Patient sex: F
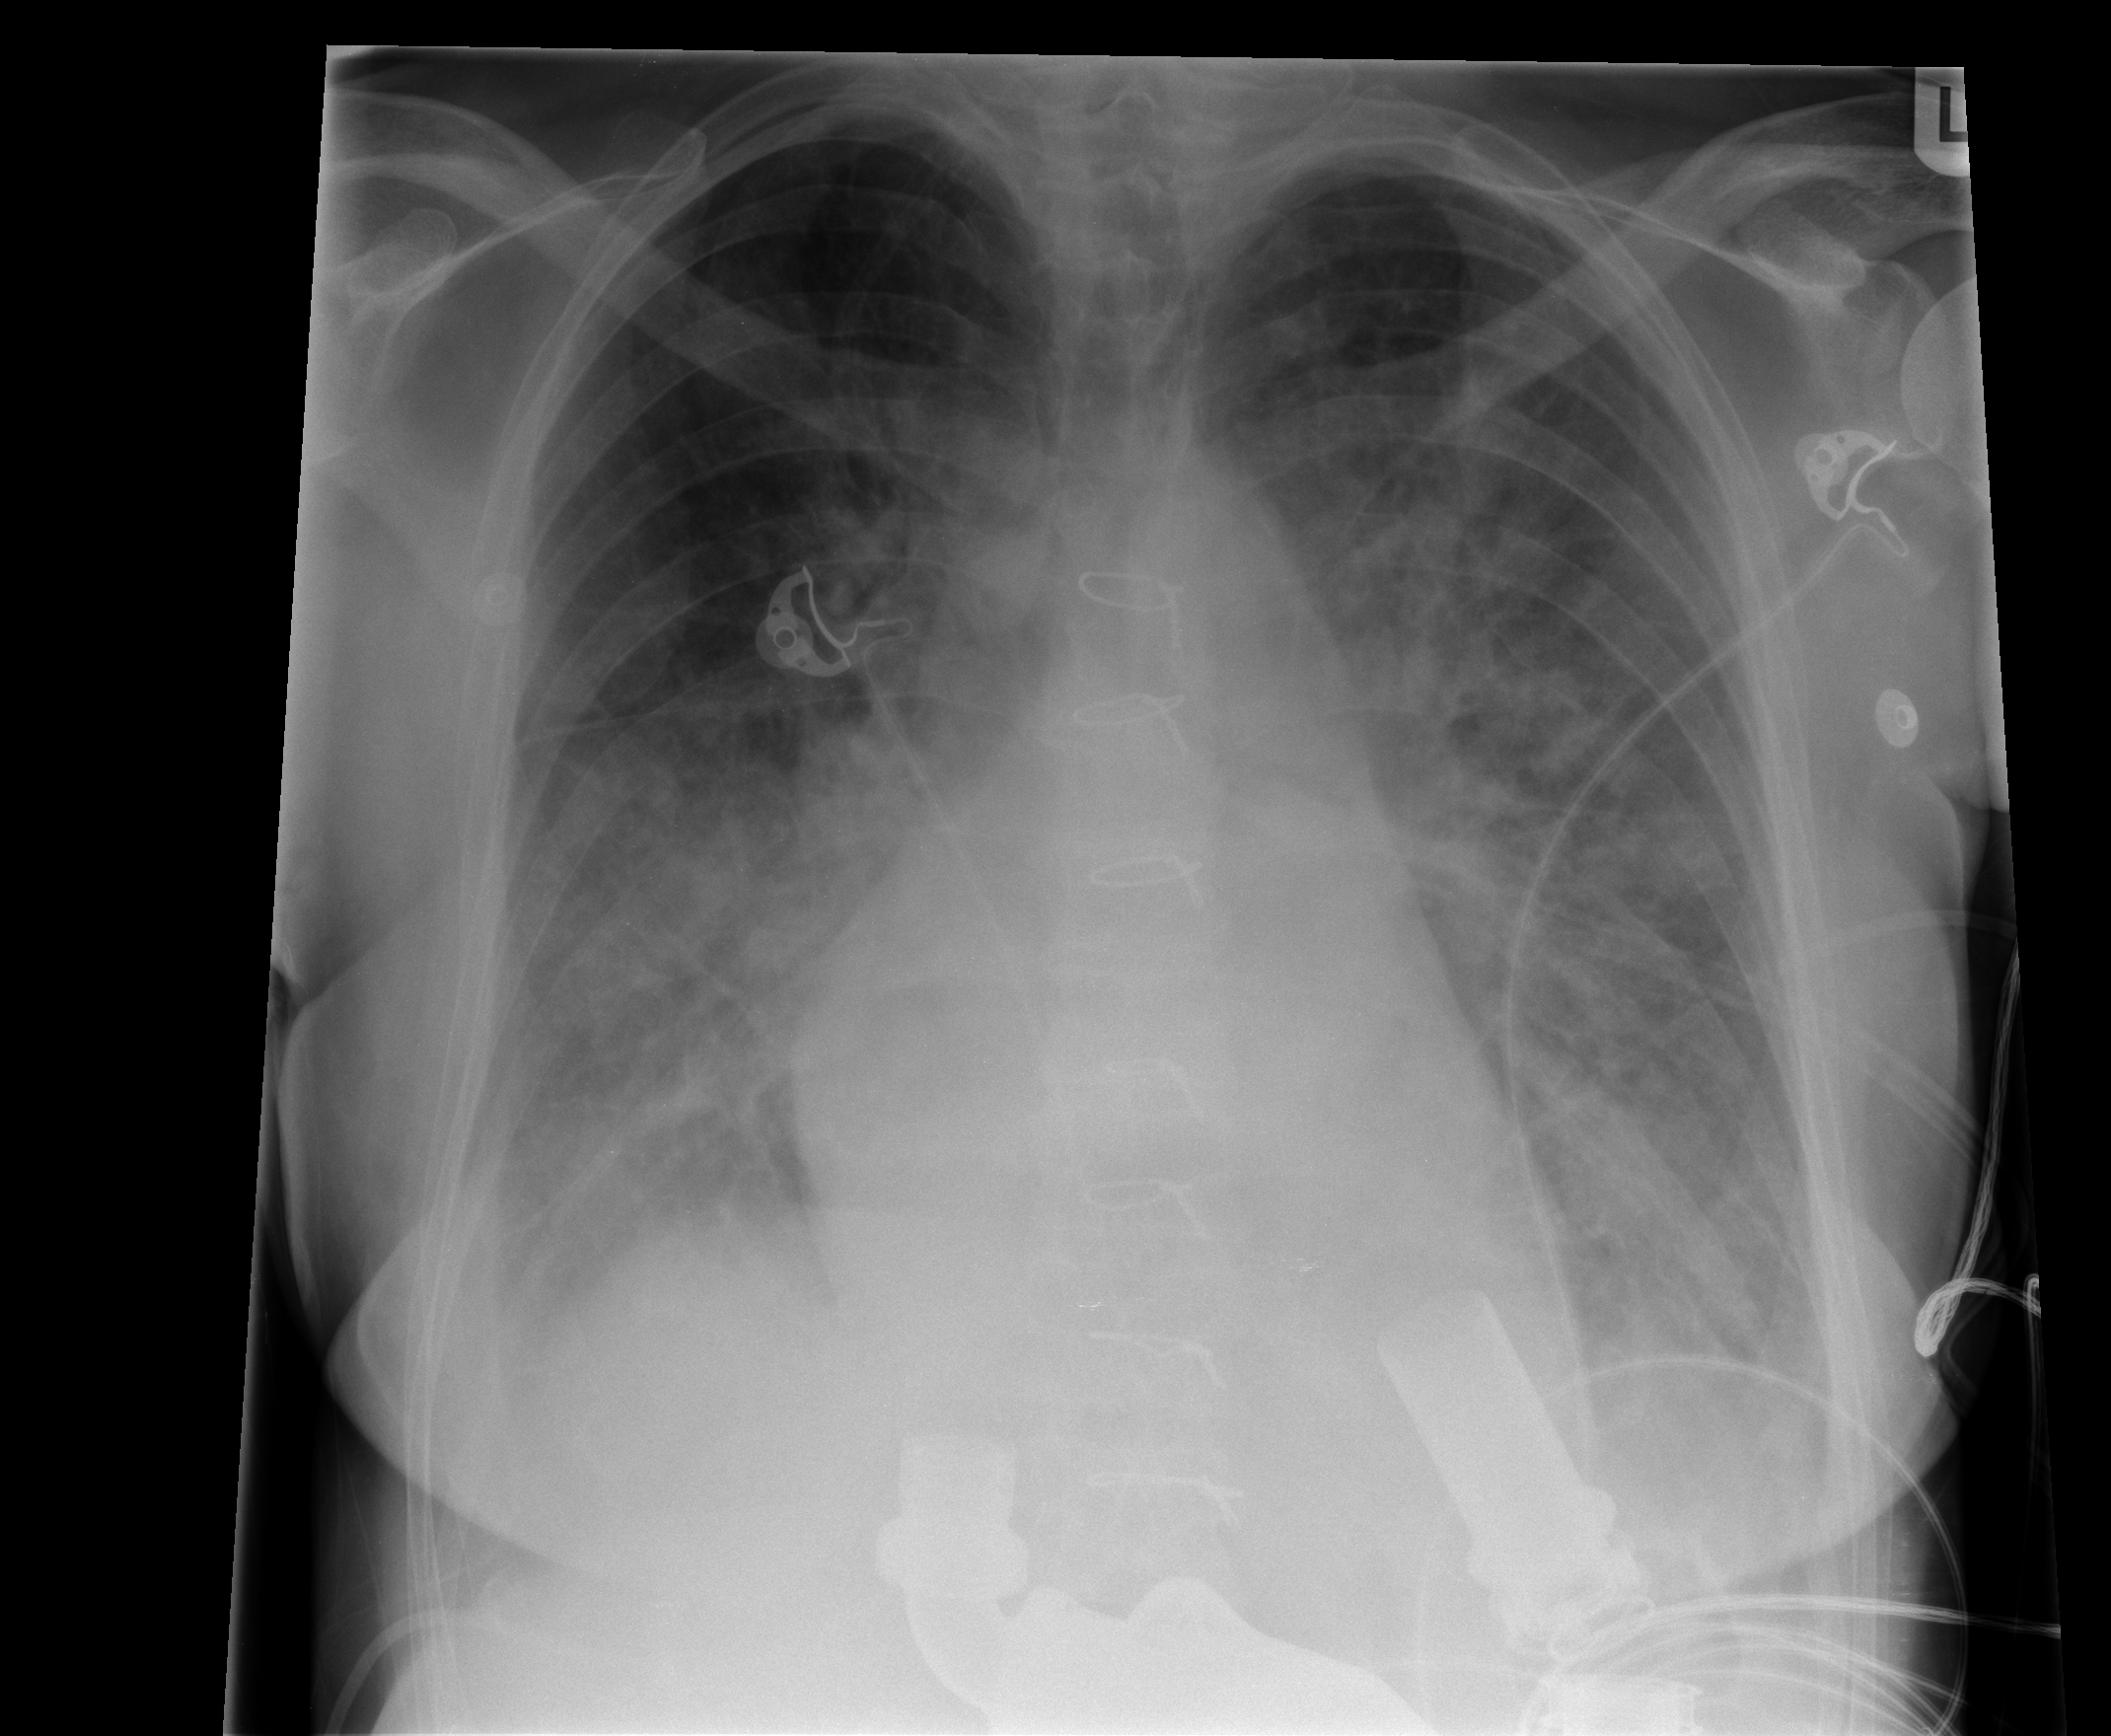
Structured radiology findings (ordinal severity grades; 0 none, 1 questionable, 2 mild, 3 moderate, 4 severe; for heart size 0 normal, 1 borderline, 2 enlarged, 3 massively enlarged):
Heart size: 2
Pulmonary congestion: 2
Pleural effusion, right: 2
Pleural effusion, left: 2
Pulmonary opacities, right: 3
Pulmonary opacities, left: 3
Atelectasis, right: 3
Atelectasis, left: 3